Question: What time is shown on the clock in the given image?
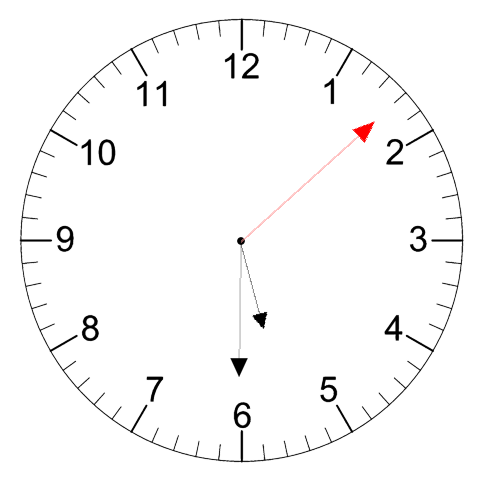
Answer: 05:30:08